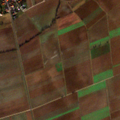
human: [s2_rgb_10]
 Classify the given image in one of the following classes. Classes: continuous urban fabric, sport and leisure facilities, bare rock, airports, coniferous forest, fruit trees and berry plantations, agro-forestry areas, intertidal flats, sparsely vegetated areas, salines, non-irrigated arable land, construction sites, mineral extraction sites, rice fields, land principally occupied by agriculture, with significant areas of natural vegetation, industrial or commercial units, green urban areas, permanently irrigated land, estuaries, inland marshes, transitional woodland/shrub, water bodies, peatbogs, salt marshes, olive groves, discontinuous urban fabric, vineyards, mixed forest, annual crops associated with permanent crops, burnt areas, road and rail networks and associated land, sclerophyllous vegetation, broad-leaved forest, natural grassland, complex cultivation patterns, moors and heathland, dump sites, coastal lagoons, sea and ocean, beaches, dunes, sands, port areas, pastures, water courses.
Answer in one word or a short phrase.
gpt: discontinuous urban fabric, non-irrigated arable land